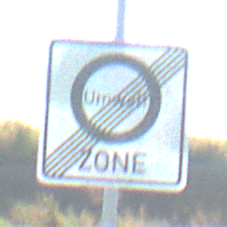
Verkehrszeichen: EndeUmweltzone
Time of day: MorningAfternoon
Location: Outdoor (Nature)
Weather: Clear
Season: Autumn
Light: Natural